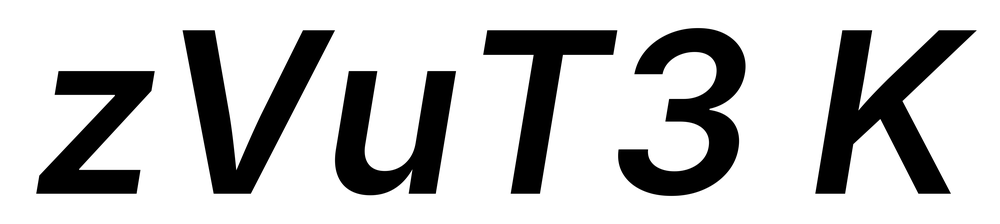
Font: Inter-Italic_SemiBold_Italic